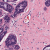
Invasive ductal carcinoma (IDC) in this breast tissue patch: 0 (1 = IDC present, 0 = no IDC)